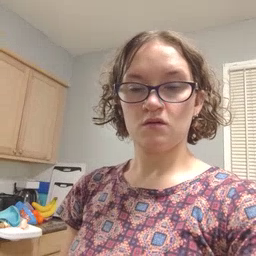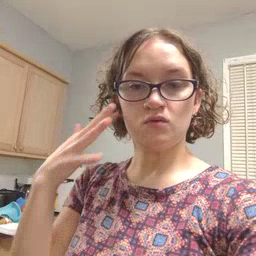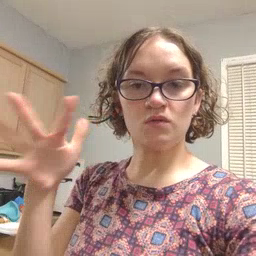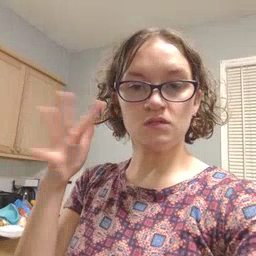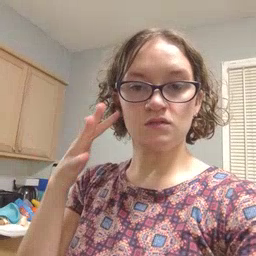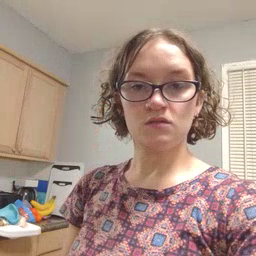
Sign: noisy